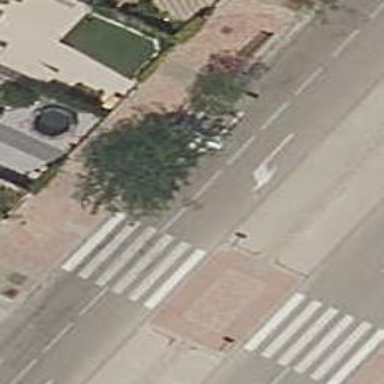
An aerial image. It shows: Zebra crossing on the road.